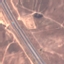
Land use / land cover class: Highway